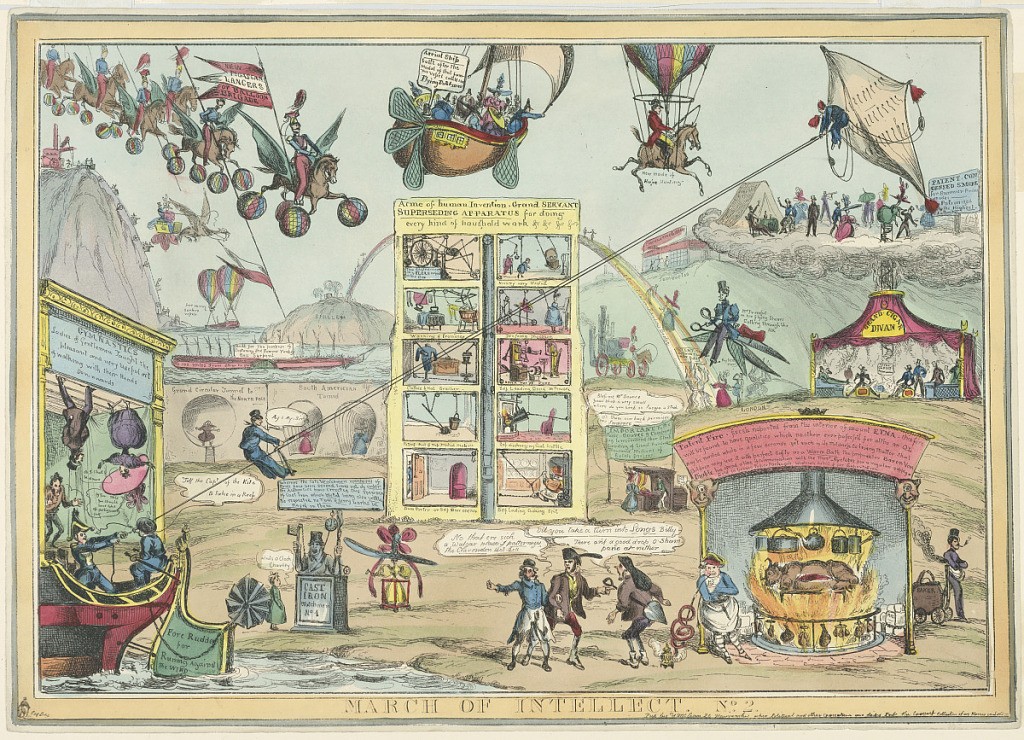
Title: March of Intellect No. 2
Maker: William Heath, British, 1794 - 1840
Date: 1828
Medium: Engraving, brush and watercolor on paper
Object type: Print
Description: Cartoon showing other fantastical means of surface and air transportation than are seen in -84, including a balloon brigade, and a roasting spit with fire provided from Mount Etna. Below, title and publisher's name.